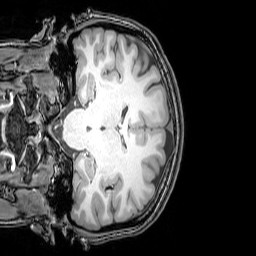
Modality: T1w
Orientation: coronal
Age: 23
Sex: female
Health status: healthy
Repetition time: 0.081 s
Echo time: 0.037 s